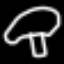
Label: mushroom